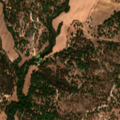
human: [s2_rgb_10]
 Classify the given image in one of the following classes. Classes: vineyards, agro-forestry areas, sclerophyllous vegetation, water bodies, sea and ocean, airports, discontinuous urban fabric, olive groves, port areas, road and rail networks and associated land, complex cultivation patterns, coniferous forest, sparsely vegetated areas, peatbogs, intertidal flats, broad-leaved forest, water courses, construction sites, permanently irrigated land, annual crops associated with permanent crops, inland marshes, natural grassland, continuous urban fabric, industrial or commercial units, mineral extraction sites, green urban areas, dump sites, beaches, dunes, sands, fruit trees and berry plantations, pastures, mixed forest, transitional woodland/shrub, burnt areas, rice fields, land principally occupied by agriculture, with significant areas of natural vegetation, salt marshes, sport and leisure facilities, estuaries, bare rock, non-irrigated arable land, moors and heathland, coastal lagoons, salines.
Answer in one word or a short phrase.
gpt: non-irrigated arable land, pastures, agro-forestry areas, coniferous forest, mixed forest